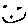
Label: smiley face